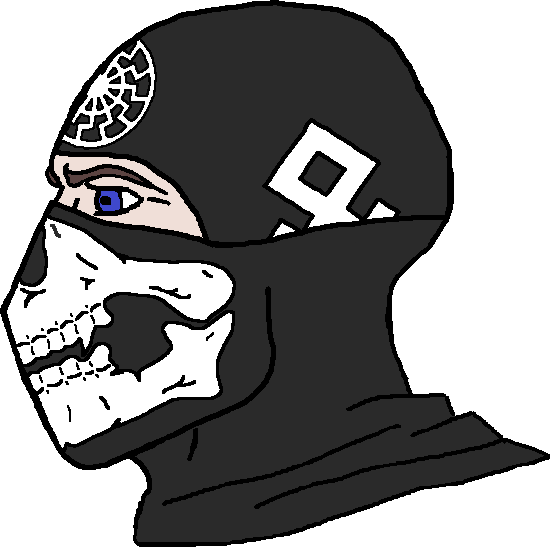
Label: 4_Yes_Chad